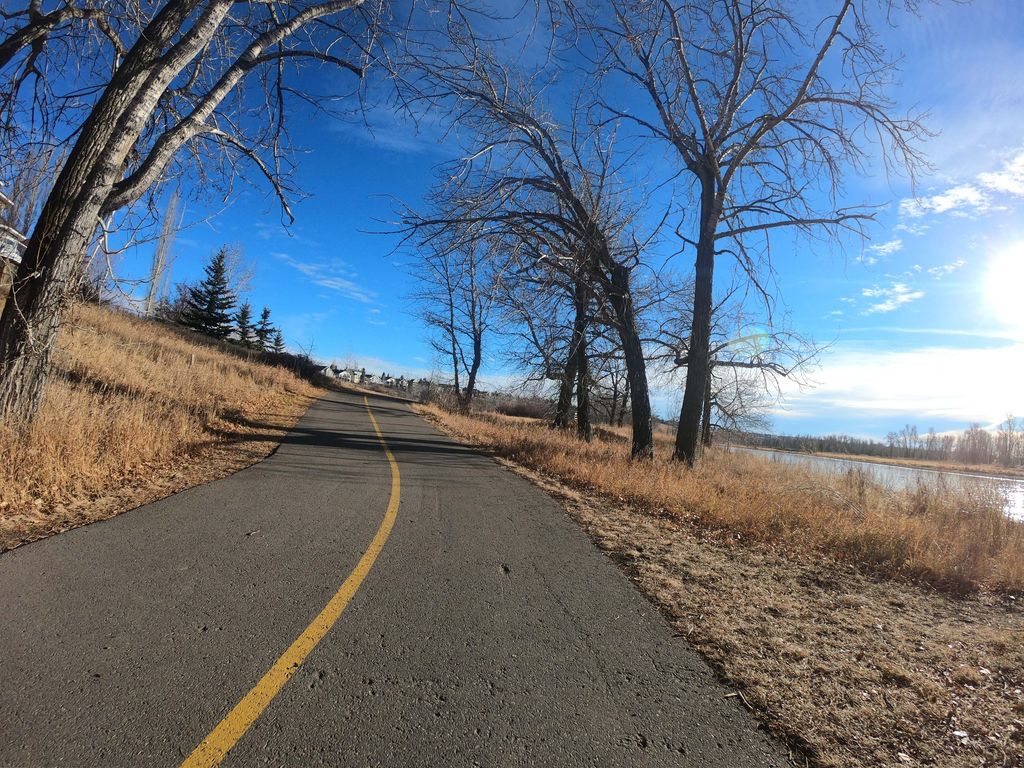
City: calgary